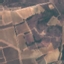
Land use / land cover class: PermanentCrop